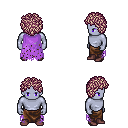
a pixel art fantasy rpg character, male body template, dark elf, purple skin, maroon tattered cape, robe skirt, white blonde curly afro hairstyle, maroon shoes, four views (front, back, left, right), 2x2 character sprite sheet, small pixel art, hard edges, no anti-aliasing